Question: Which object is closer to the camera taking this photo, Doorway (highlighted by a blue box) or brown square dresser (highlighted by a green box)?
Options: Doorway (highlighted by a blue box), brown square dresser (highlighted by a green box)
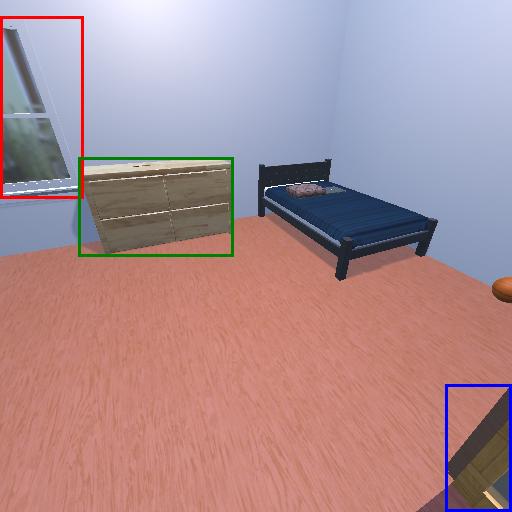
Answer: Doorway (highlighted by a blue box)